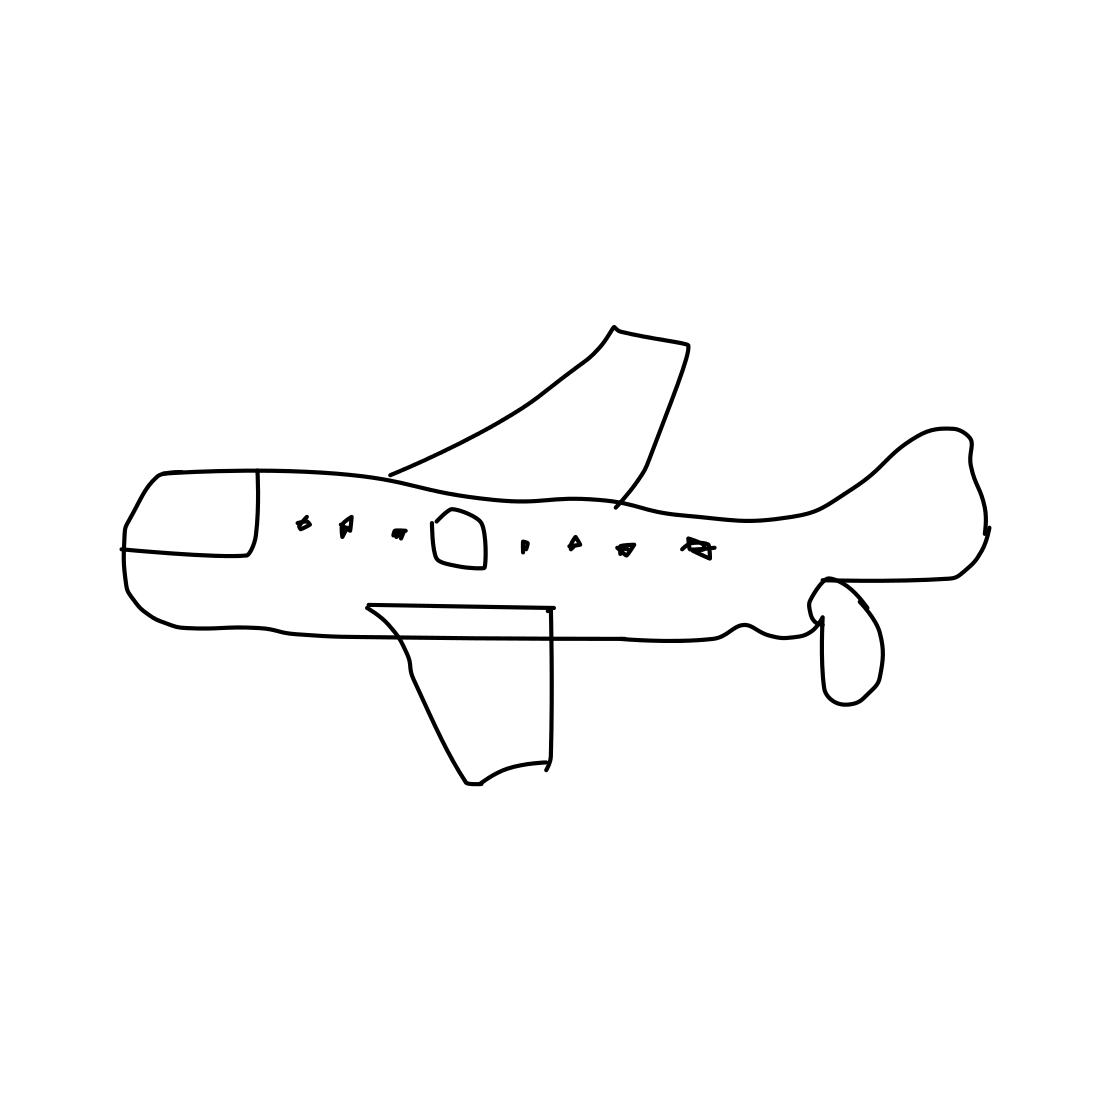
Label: airplane